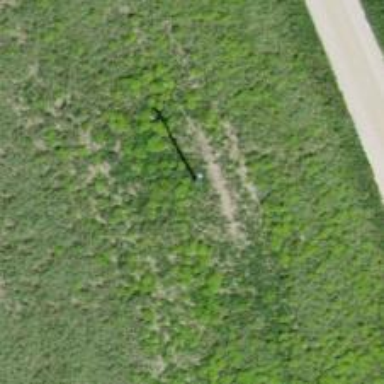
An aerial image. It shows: Power pole.